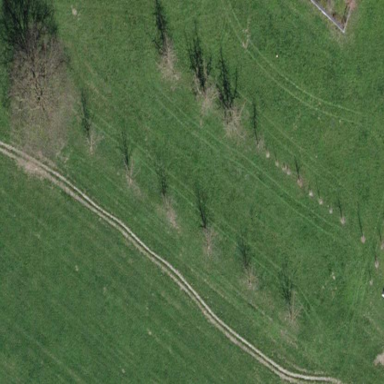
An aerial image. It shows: Orchard.